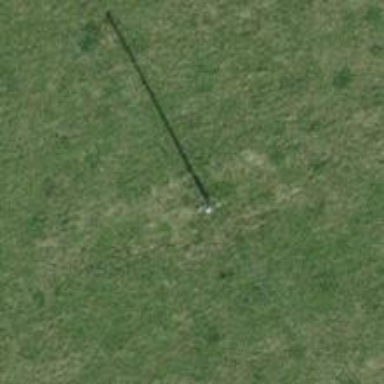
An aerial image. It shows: Power pole.